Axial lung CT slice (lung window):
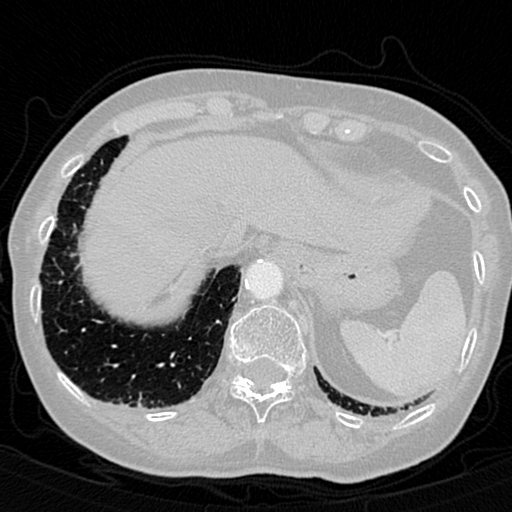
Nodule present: no